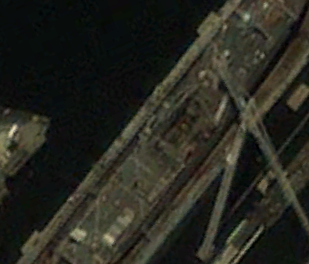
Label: combat